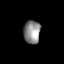
Tissue: lung
Cell type: Endothelial cells
Senescence score: 0.5485
Nuclear area (px): 380
Mean DAPI intensity: 139.442